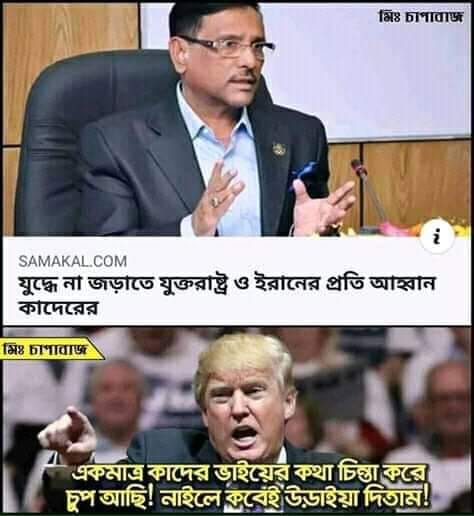
Text: যুদ্ধে না জড়াতে যুক্তরাষ্ট্র ও ইরানের প্রতি আহব্বান কাদেরের একমাত্র কাদের ভাইয়ের কথা চিন্তা করে চুপ আছি ! নাইলে কবেই উড়াইয়া দিতাম !
Label: Hate
Hate category: Political
Targeted group: Organization